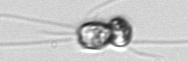
Label: flagellate_morphotype1